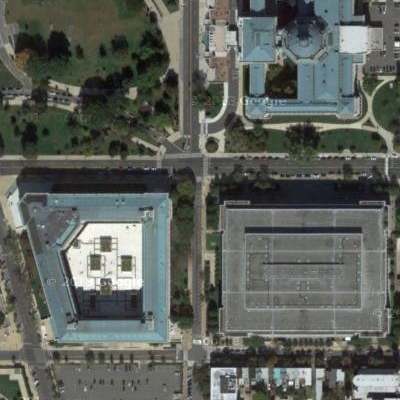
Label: Industry